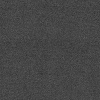
Atmospheric dust classification: dusty